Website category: jobs
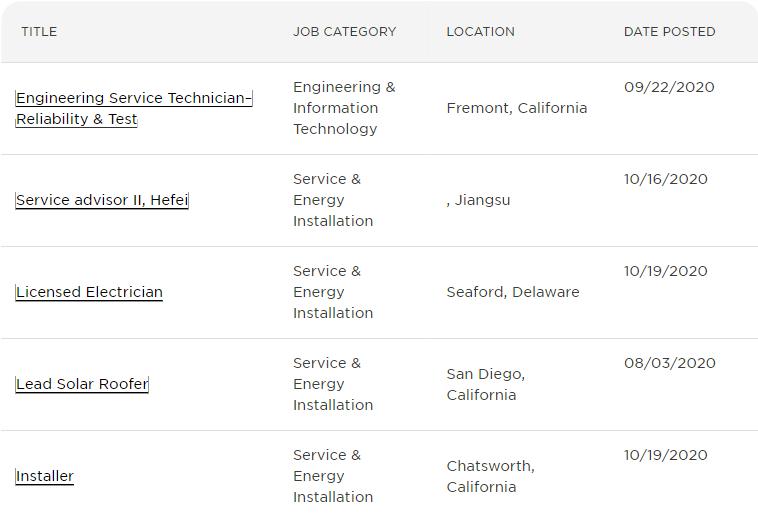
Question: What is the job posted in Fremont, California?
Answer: Engineering Service Technician Reliability & Test

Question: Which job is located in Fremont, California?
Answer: Engineering Service Technician Reliability & Test

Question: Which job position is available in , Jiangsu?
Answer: Service advisor II, Hefei

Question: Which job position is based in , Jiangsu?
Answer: Service advisor II, Hefei

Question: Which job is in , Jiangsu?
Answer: Service advisor II, Hefei

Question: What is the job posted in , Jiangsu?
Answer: Service advisor II, Hefei

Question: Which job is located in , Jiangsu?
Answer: Service advisor II, Hefei